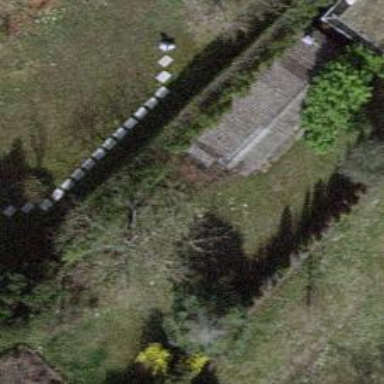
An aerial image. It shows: Garden surrounded by fence.